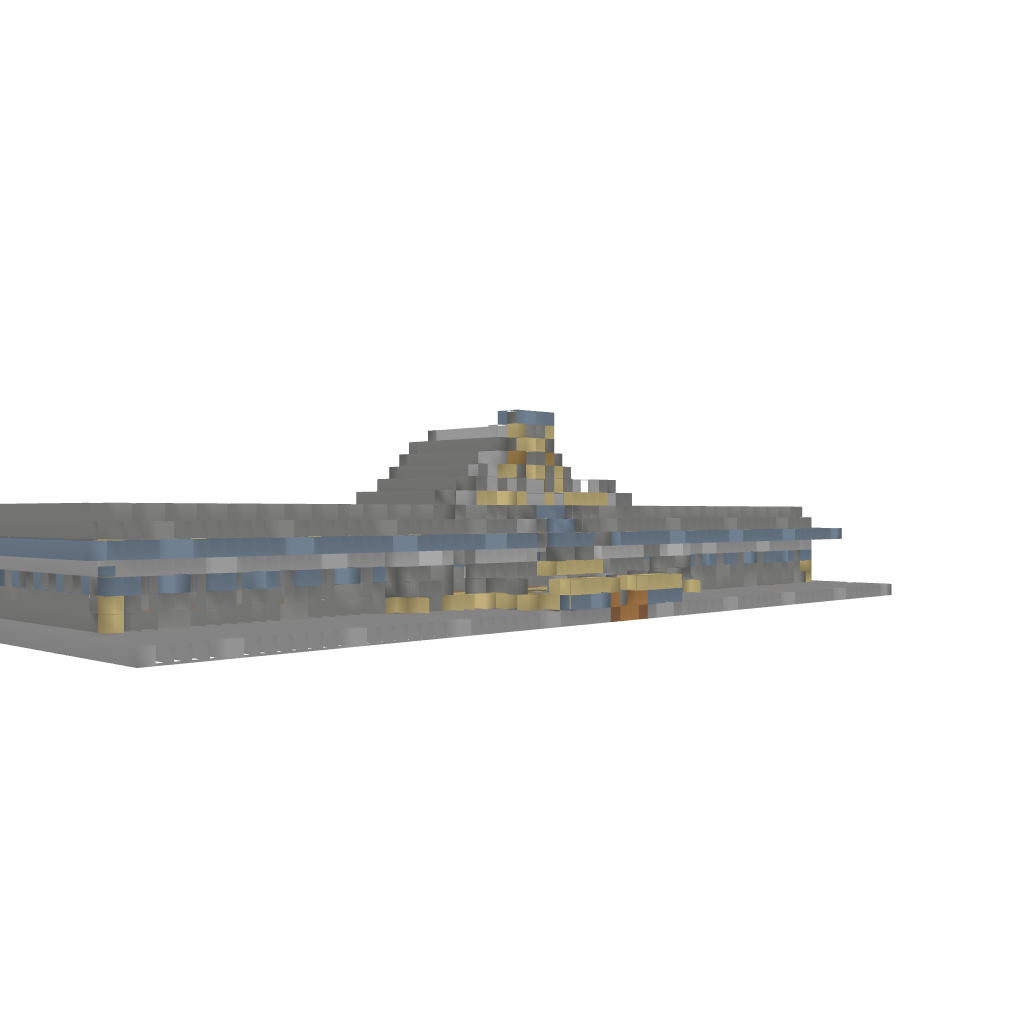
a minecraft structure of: Medieval Japanese Building